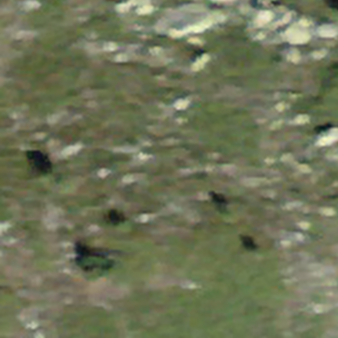
Label: other